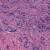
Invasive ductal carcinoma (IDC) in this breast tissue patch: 1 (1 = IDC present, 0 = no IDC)